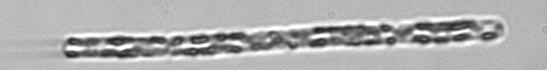
Label: Dactyliosolen_fragilissimus